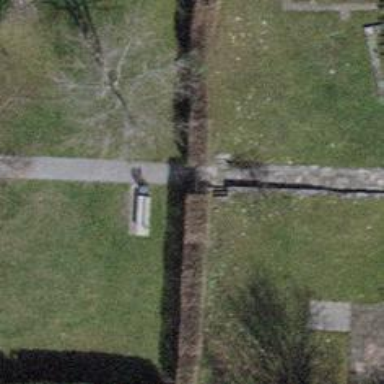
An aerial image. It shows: Bench.